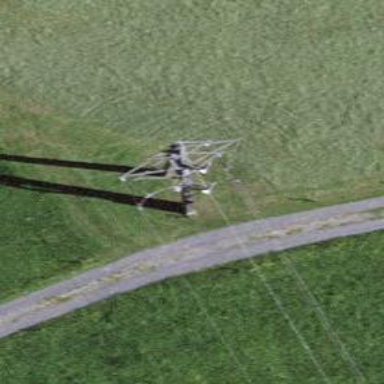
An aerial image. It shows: Power tower.